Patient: sex M, age 75
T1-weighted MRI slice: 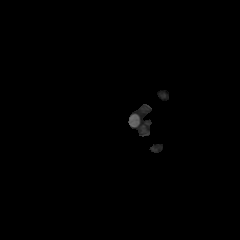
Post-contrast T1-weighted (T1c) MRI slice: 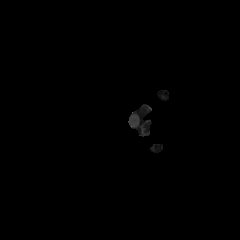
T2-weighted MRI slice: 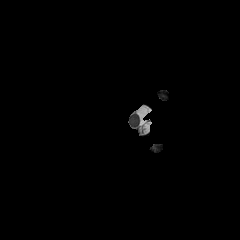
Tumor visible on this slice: no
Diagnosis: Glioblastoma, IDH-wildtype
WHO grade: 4